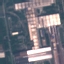
Land use / land cover: Industrial